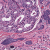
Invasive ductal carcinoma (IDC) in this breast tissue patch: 1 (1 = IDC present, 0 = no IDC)